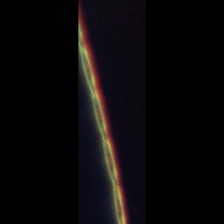
Taxon: Psuedo-nitzschia
Group: Diatoms